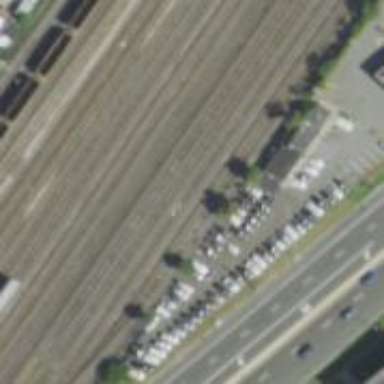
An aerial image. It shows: View of railway yard.